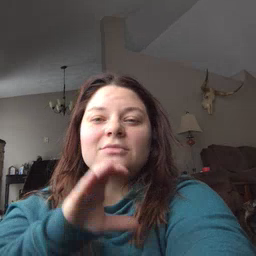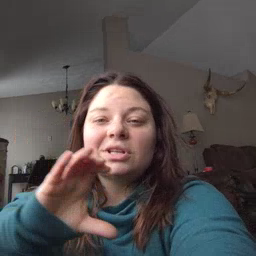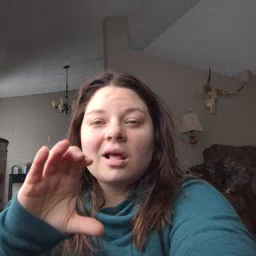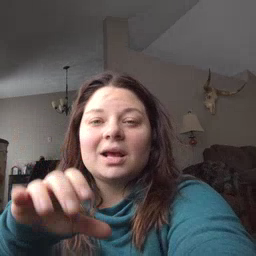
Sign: chocolate